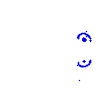
Particle: kaon